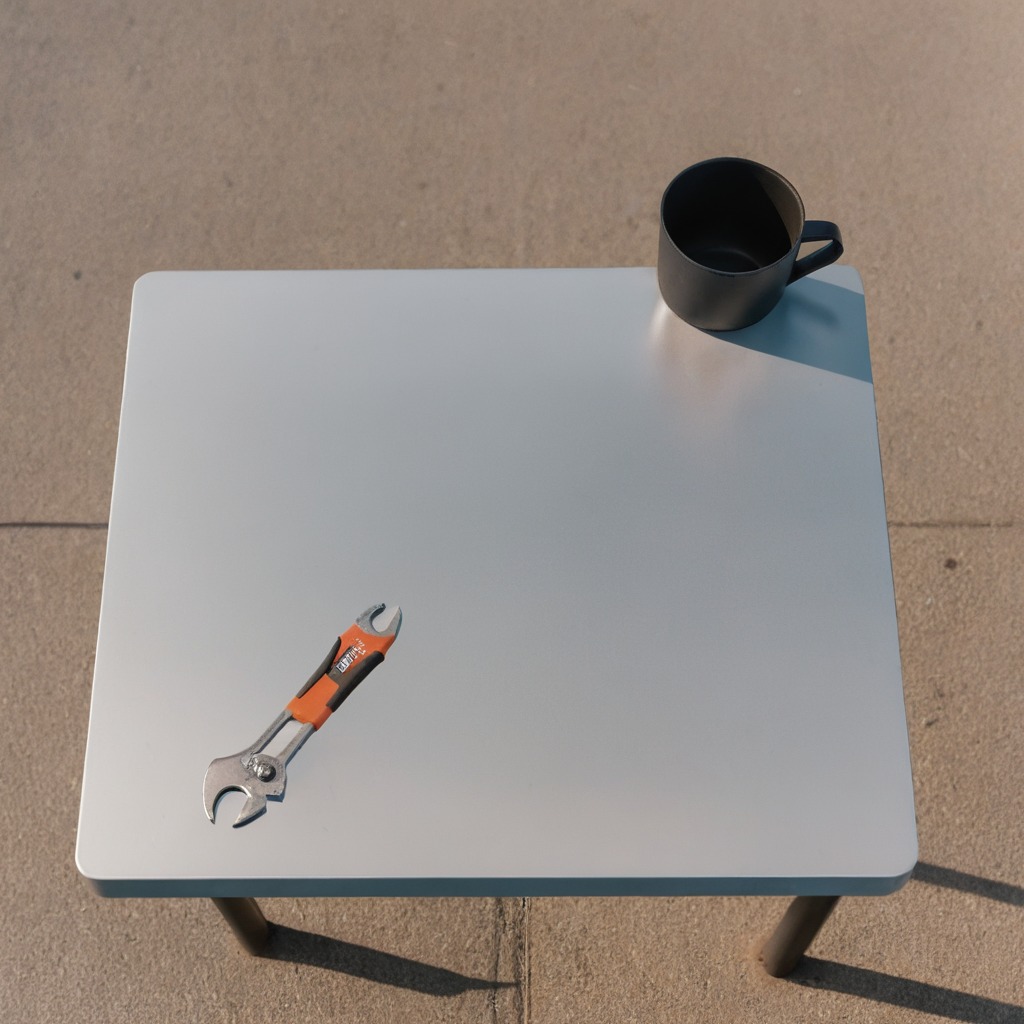
A wrench lies on the table in a temporary outdoor tool station.